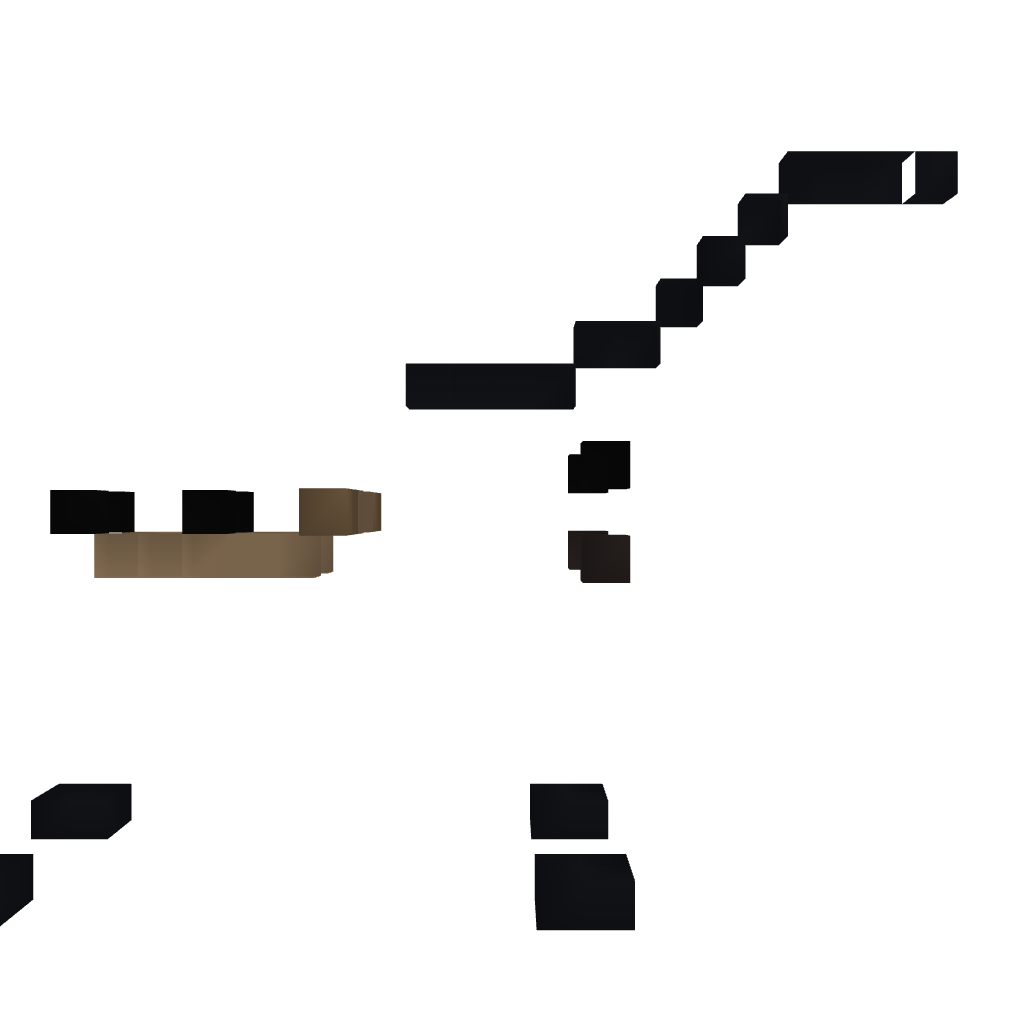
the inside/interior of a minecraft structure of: Trojan Horse Stable